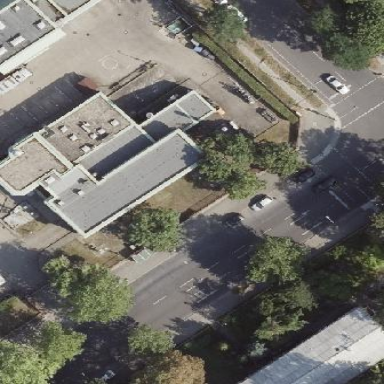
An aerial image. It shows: Commercial building that is man-made wastewater pumping station.